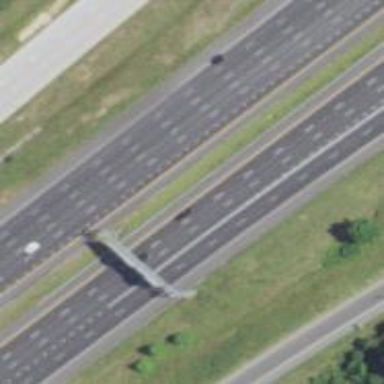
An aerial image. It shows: Asphalt motorway.